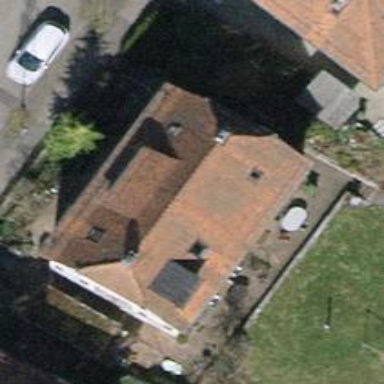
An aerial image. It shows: Building with tile roof.